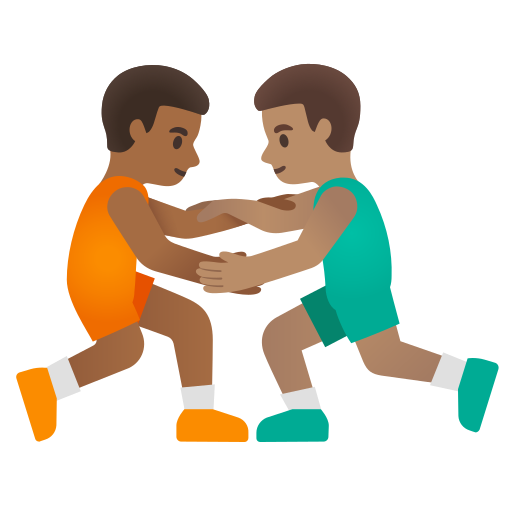
Emoji: 👨🏾‍🫯‍👨🏽